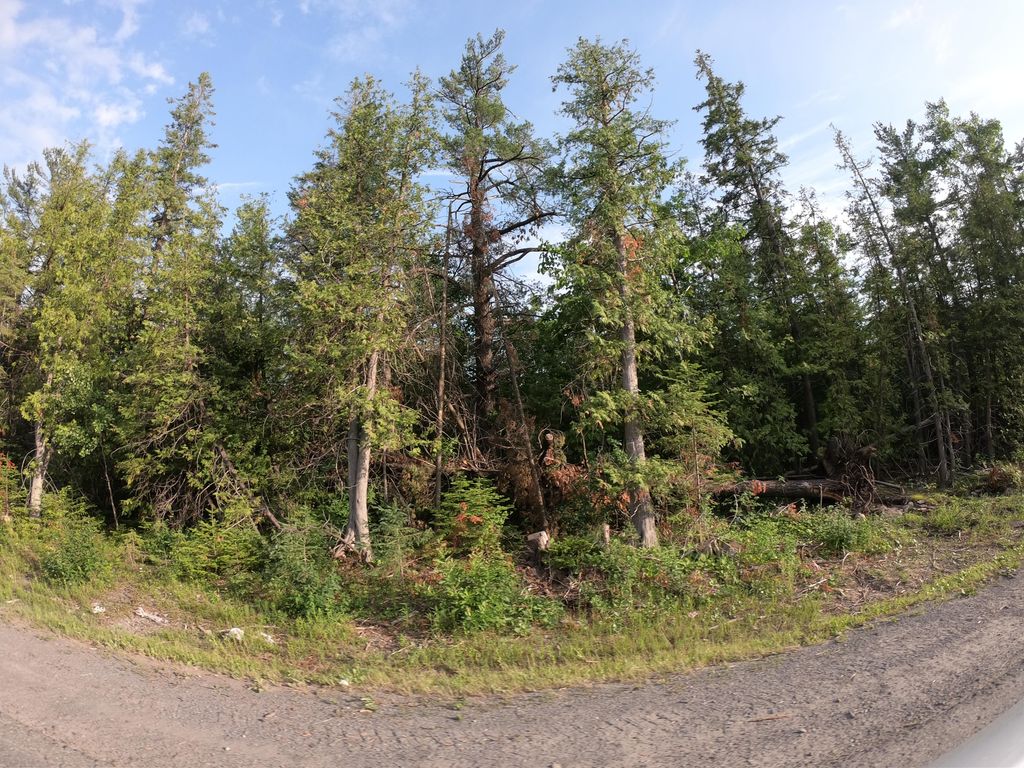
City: ottawa-gatineau